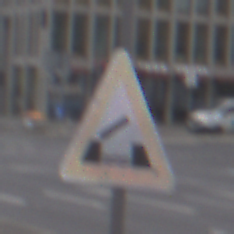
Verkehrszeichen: BeweglicheBruecke
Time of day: MorningAfternoon
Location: Outdoor (Urban)
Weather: Overcast
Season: NotSpecified
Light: Natural